Question: I am developing a phonegap application that uses the current location of the device in its functionalities but when tested on Iphone the App give an error message every 60 seconds as follows:
The Source code I am using to get the location is:
'''
function onDeviceReady() {
var options = { maximumAge: 0, timeout: 10000,enableHighAccuracy: false };
var watchID = navigator.geolocation.watchPosition(onSuccess, onError, options);
function onSuccess(position) {
if (position.coords.latitude) {
sessionStorage.setItem("appLatitude", position.coords.latitude);
sessionStorage.setItem("appLongitude", position.coords.longitude);
}
//alert(sessionStorage.getItem("appLatitude") + "&" + sessionStorage.getItem("appLongitude"));
}
function onError(error) {
z.appNotification.getAlert('code: ' + error.code + '
' +
'message: ' + error.message + '
');
}
}
'''
How can stop that error message from prompting?
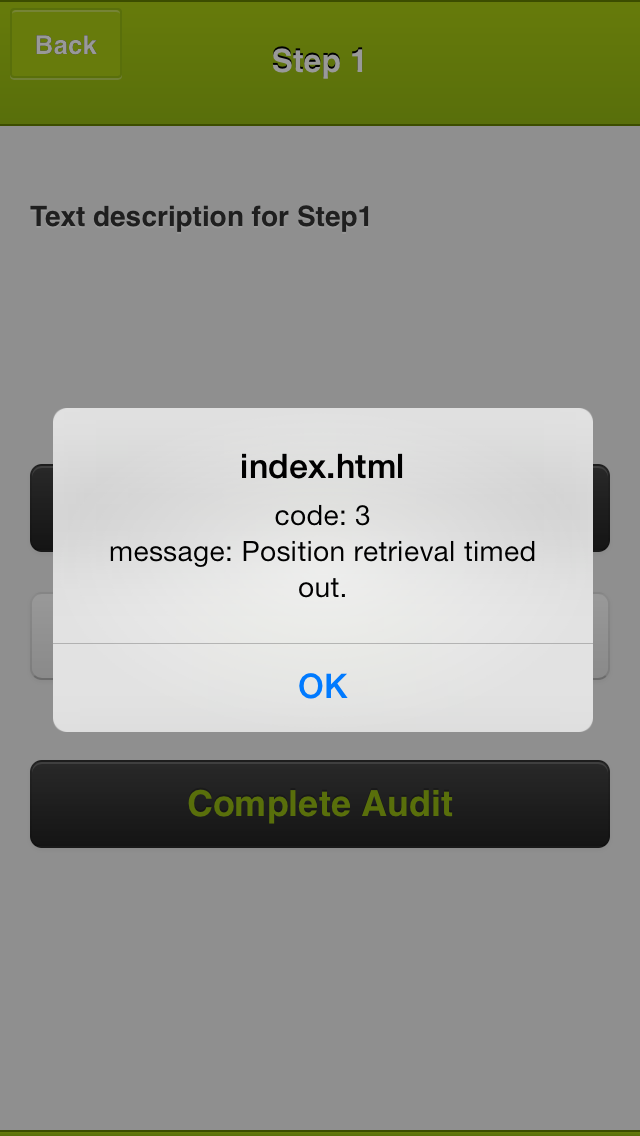
Answer: If you only want to get the location once use:
'''
navigator.geolocation.getCurrentPosition(onSuccess, onError);
'''
If you want to stop watching for any reason, use:
'''
navigator.geolocation.clearWatch(watchID);
'''